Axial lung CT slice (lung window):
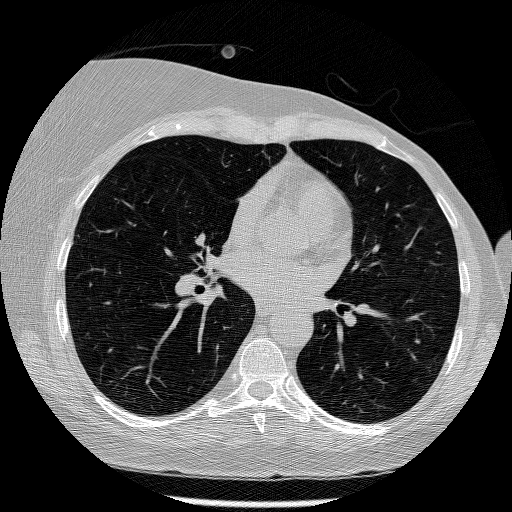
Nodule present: no